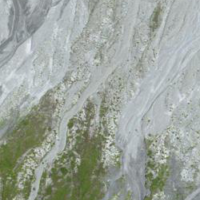
EUNIS habitat code: 31
Species observed at this site:
Saxifraga aizoides